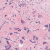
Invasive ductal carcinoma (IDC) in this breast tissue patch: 1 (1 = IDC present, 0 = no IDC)